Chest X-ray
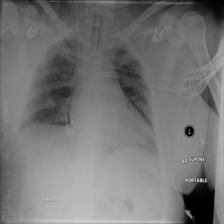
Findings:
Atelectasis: negative
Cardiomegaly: negative
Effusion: negative
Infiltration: negative
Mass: negative
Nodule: negative
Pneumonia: negative
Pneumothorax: negative
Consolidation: negative
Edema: negative
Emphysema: negative
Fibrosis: negative
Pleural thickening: negative
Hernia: negative